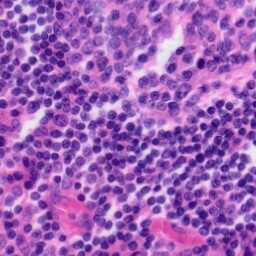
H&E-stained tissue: Tonsil